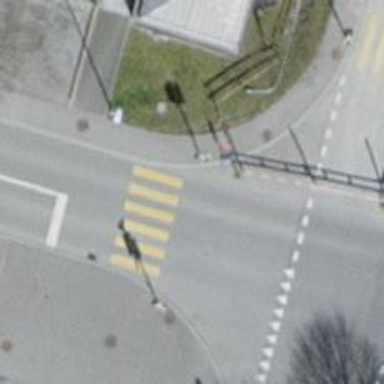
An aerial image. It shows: Crossing with zebra traffic signals.